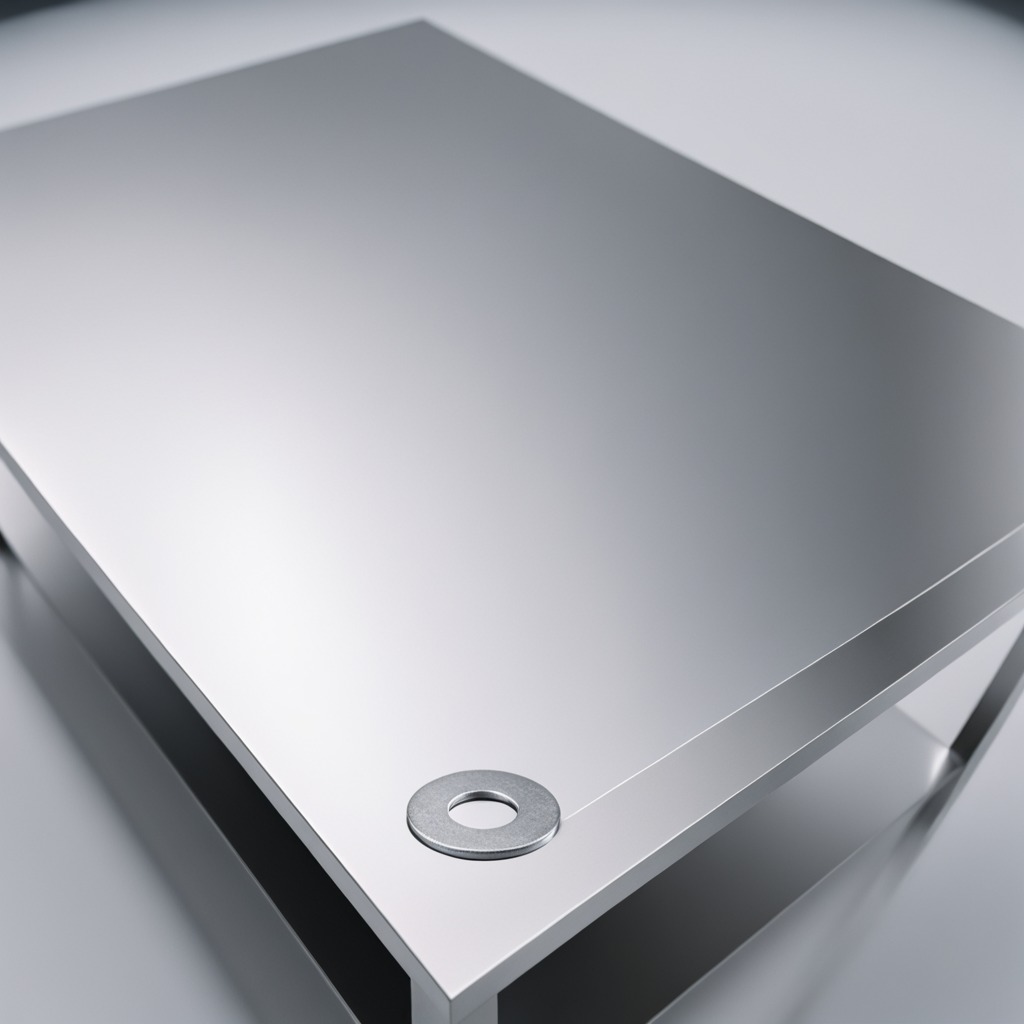
A flat metal washer is lying on a stainless steel table in a high-end prototyping lab.